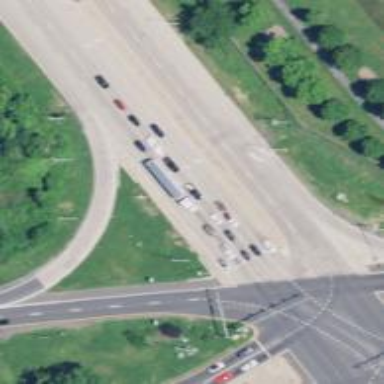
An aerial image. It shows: This image shows trunk highway that functions as expressway.